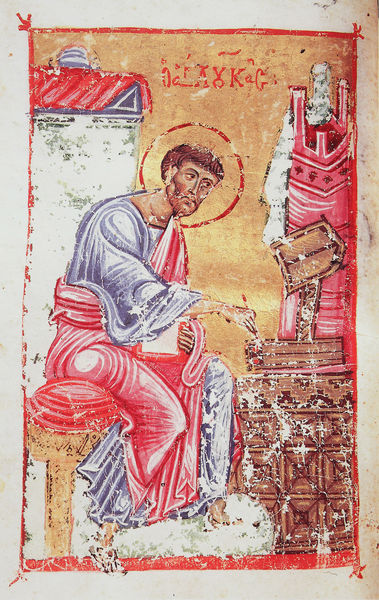
Titel: Evangeliar aus Palermo Dep. Museo 4
Institution: Palermo, Zentralbibliothek der Region Sezilien
Schlagwörter: blau, feder, gemälde, hand, himmel, kopf, mann, umhang, weiß, ocker, sitzen, braun, holz, orange, stuhl, tisch, dach, haus, rot, malerei, wand, bibel, falten, rahmen, gewand, gold, haare, sitzend, turm, schrift, papier, bank, hocker, rand, robe, truhe, buch, burg, religion, seite, text, pinsel, kopie, stift, pult, schein, heiligenschein, jesus, schreiben, toga, griechisch, mittelalter, romanik, mönch, heiliger, fresko, schreiber, griffel, heilig, pfeil, handschrift, pfeile, schreibend, christ, buchmalerei, evangelist, manuskript, schreibere, hwilig